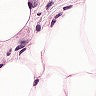
Metastatic tissue present: yes